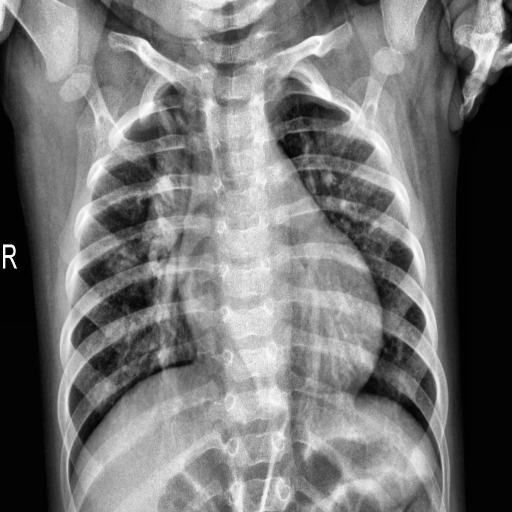
Finding: PNEUMONIA